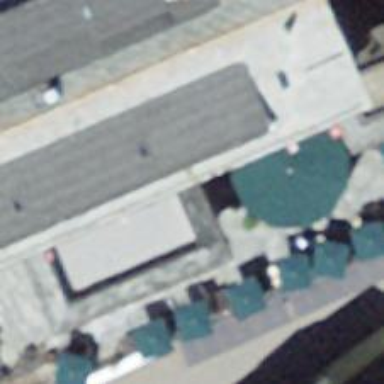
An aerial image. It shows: Clothing store.